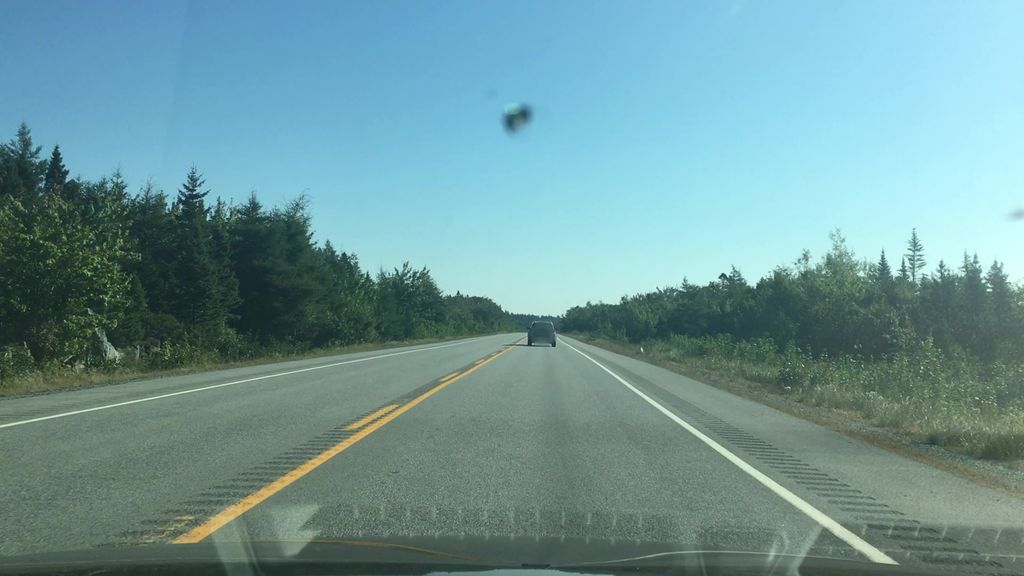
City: halifax